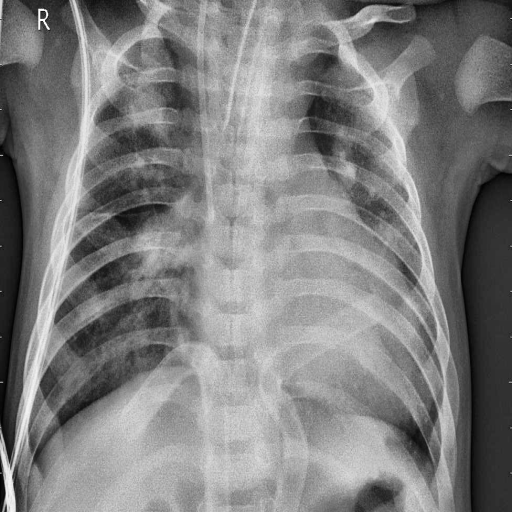
Finding: PNEUMONIA